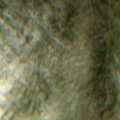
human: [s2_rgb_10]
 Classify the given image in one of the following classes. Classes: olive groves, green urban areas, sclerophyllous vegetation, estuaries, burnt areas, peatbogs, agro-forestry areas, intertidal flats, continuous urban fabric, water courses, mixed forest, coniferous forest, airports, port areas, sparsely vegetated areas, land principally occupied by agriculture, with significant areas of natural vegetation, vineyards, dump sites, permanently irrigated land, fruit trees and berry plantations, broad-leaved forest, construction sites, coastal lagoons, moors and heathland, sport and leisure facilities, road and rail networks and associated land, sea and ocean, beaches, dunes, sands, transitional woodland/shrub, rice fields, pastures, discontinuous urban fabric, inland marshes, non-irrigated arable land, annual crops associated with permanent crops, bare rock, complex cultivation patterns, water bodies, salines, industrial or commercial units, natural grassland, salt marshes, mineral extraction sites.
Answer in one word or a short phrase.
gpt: non-irrigated arable land, pastures, complex cultivation patterns, mixed forest, water courses